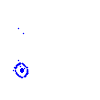
Particle: kaon